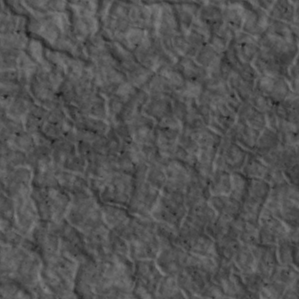
Label: non_frost